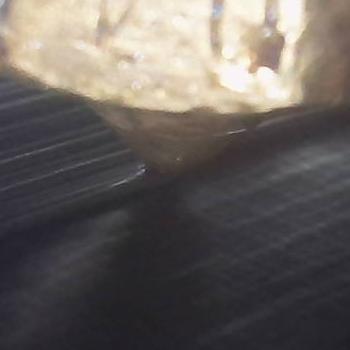
Flow rate: 84%